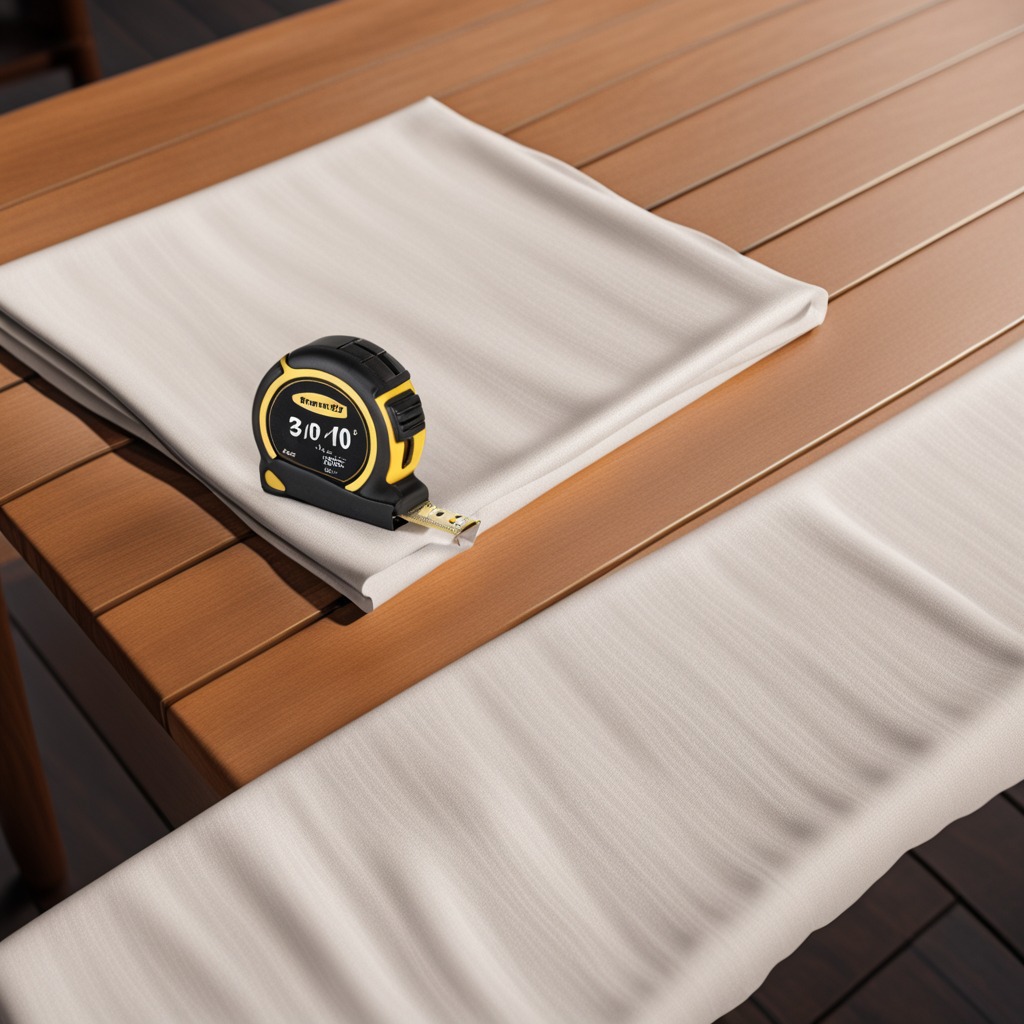
A measuring tape is lying on the wooden table.